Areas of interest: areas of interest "Australia Square"
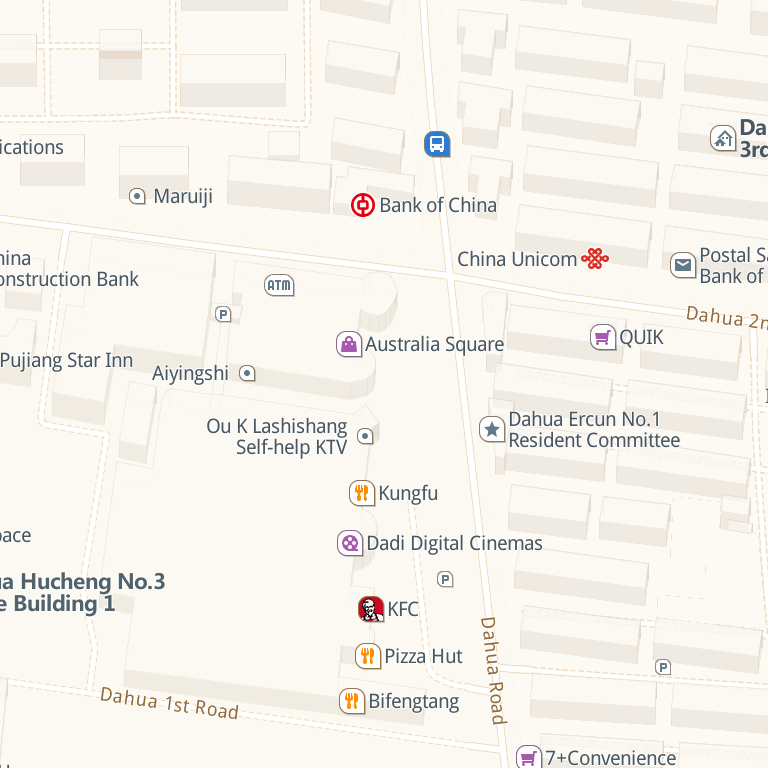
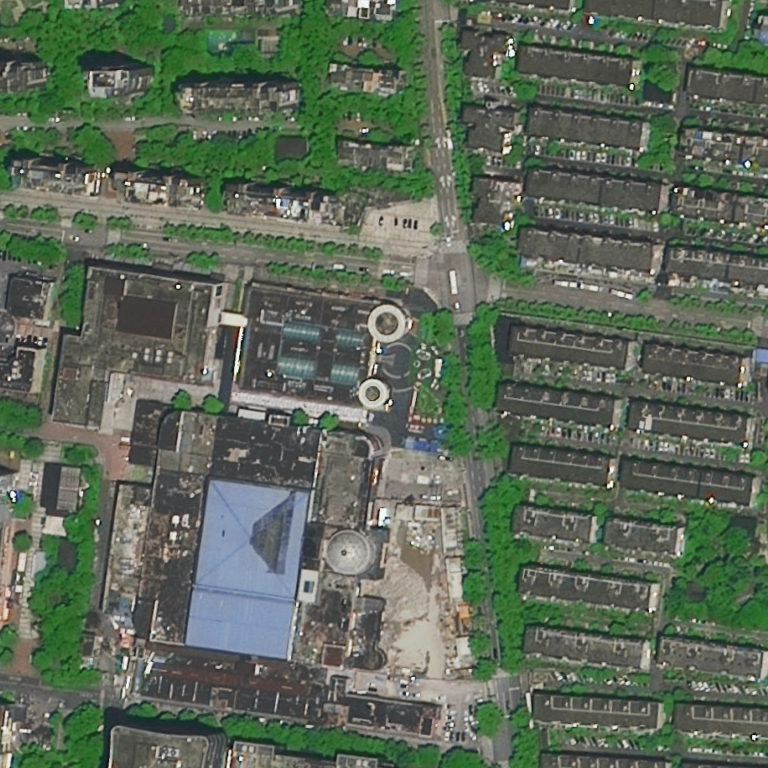